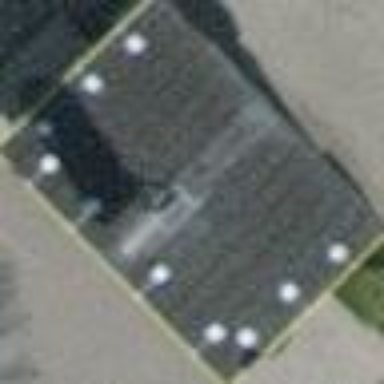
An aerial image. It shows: Fuel station with roof.